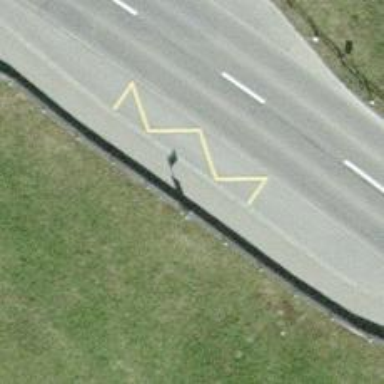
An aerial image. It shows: Bus stop with platform for public transport.